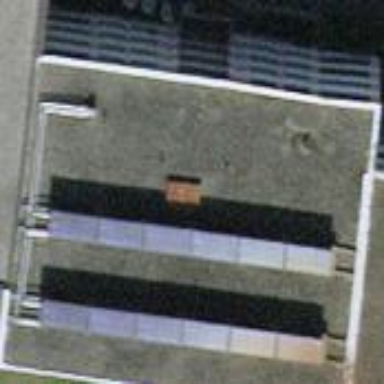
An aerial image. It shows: Modern apartment building with flat roof design.